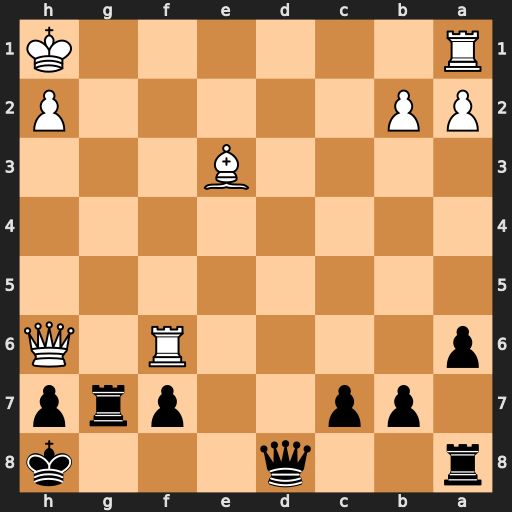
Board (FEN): r2q3k/1pp2prp/p4R1Q/8/8/4B3/PP5P/R6K
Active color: b
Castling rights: -
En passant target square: -
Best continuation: Qd5+ Rf3 Qxf3#